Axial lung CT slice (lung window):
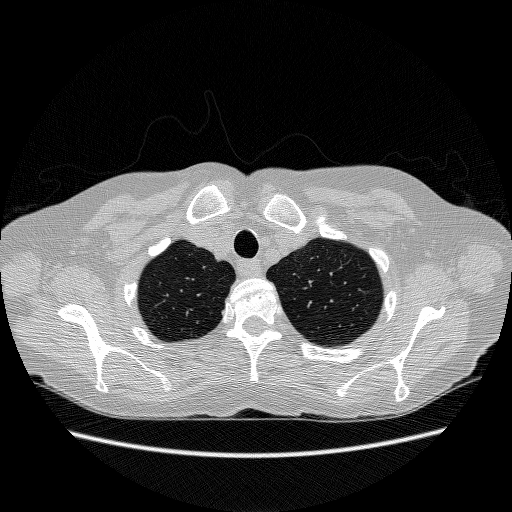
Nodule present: no